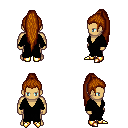
a pixel art fantasy rpg character, male body template, human, tanned skin, black robe, red pants, brunette extra-long topknot hairstyle, gold boots, four views (front, back, left, right), 2x2 character sprite sheet, small pixel art, hard edges, no anti-aliasing